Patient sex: M
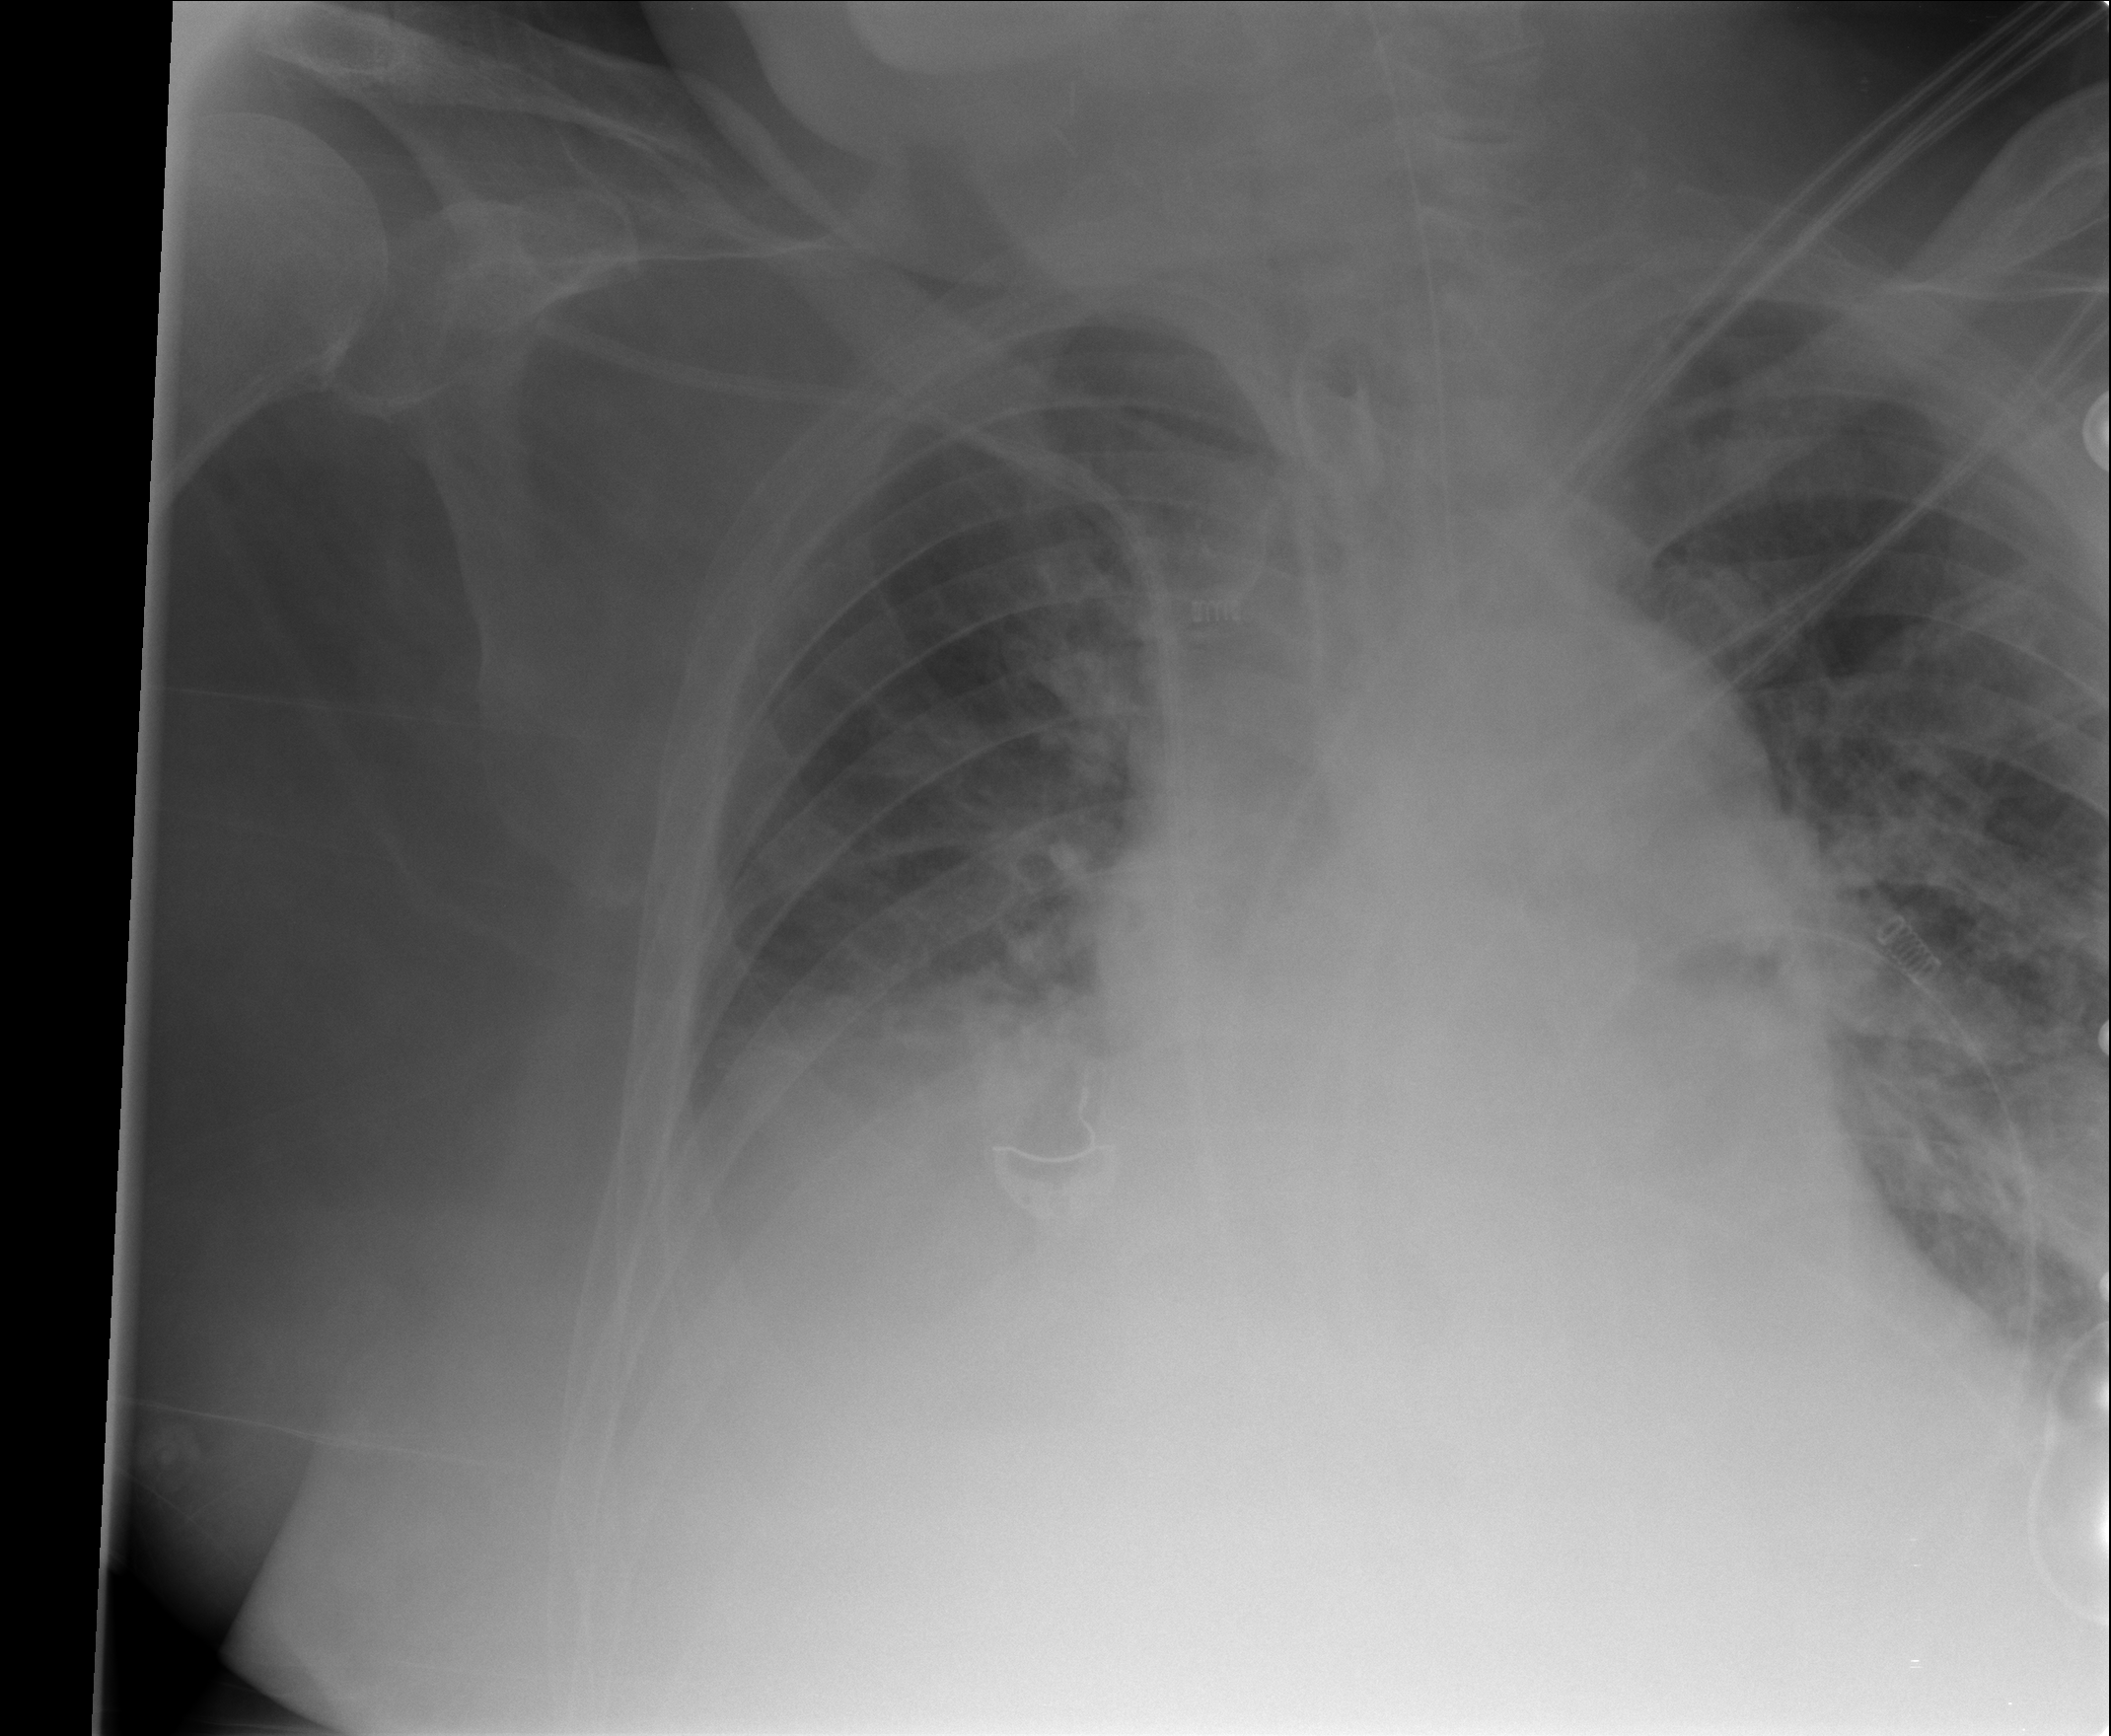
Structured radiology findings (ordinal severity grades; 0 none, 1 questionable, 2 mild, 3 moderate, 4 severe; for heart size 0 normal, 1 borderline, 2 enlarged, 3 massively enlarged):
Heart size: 1
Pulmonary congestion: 2
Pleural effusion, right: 3
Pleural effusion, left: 2
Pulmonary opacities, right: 2
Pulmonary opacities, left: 2
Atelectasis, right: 3
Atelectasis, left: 3